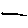
Label: house